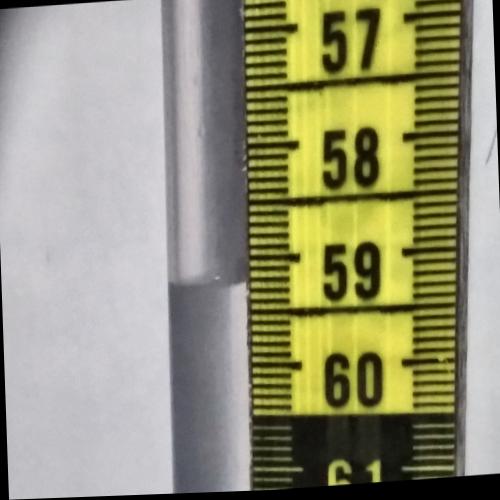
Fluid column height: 59.2 cm